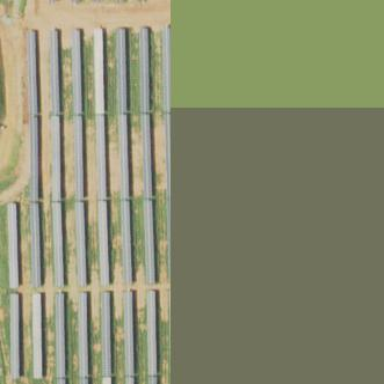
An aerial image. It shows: Solar power generator with photovoltaic panels.